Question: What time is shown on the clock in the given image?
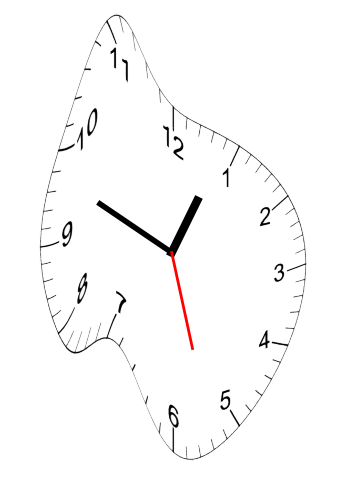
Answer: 12:48:27